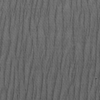
Label: not_dusty